Question: This may appear a silly question to some but it is giving me a headache! I know how to draw a horizontal line in my program like so:
'''
e.Graphics.DrawLine(new Pen(Color.Gray, 1), new Point(22, 1100), new Point(782, 1100));
'''
But for some reason, I cannot seem to get around displaying a simple vertical line. This is what it currently looks like: (I'm looking at it in Preview using PrintDocument.

I know it is going to be a real simple answer and I have researched.
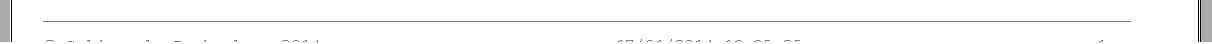
Answer: I may be completely missing the point here, but presumably the 'new Point(X,Y)' lines there are the coordinates of the line?
That being the case, surely what you want is something like ...
'''
e.Graphics.DrawLine(new Pen(Color.Gray, 1), new Point(22, 10), new Point(22, 1100));
'''
where you keep the X position the same in both points but change the Y?